Field crop: tomato
Growth stage: 1
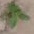
Species: solanum